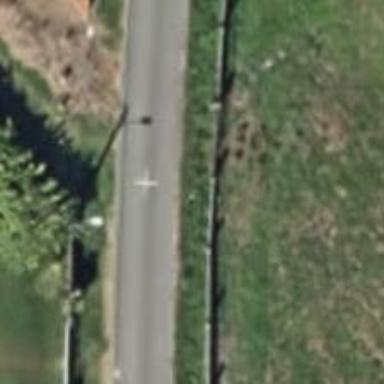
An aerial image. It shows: Footway.